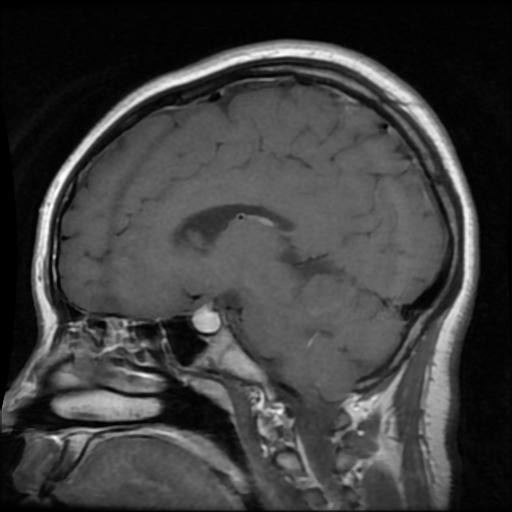
Label: pituitary